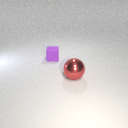
small purple rubber cube behind large red metal sphere